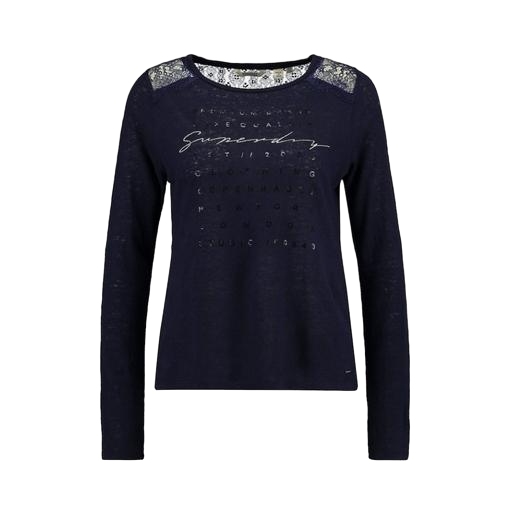
longsleeve t-shirt, blue iconic women's long-sleeved t-shirt, blue printed contrast t-shirt only macy, white background